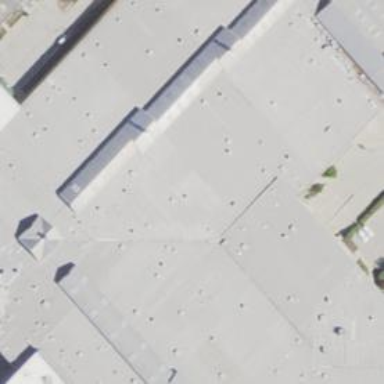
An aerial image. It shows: Part of the building is designated for retail.